Question:
Hi all,
The images above are taken from the "Nike Boom" App. I am wondering how to do a magnified effect on the number list as shown in the images. I also want to point out that it is very very smooth animation, so screen capturing certain part of a screen and projected it back on UIView may not work (I tried that)
Thankz in advance,
Pondd
Update:
Hey,
Just so for anyone who might comes across this topic, I've made a simple sample based on Nielsbot's suggestion and posted up on github <URL>
Please feel free to fork it, improve it and pass it on :)
Best,
Pondd
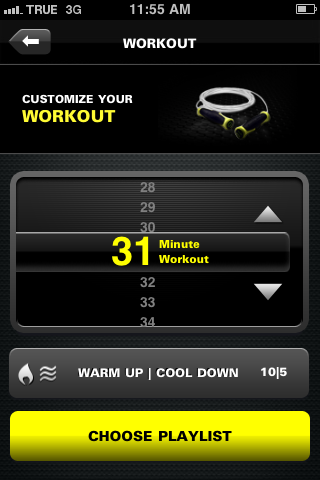
Answer: It's done with 2 scroll views, one in front of the other. One scroll view (A) contains the small numbers. The second scroll view (B) contains the zoomed numbers. The frame of (B) is the transparent window. When you scroll (A), you scroll (B) programmatically, but you move it farther than (A). (I.e. if (A) scrolls 10 pixels, you might scroll (B) 20 pixels.)
Make sense?
If you've ever used Convert.app from TapTapTap they use a similar effect.